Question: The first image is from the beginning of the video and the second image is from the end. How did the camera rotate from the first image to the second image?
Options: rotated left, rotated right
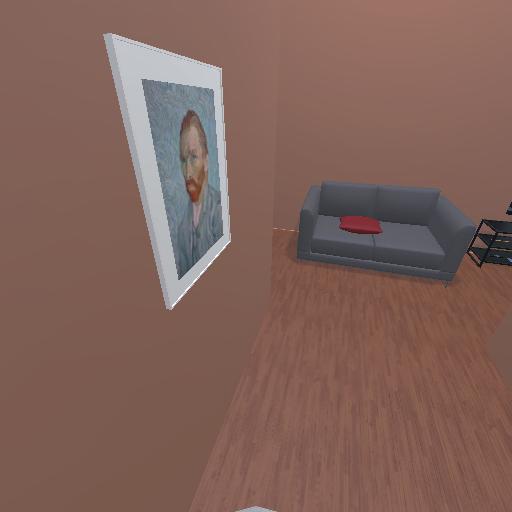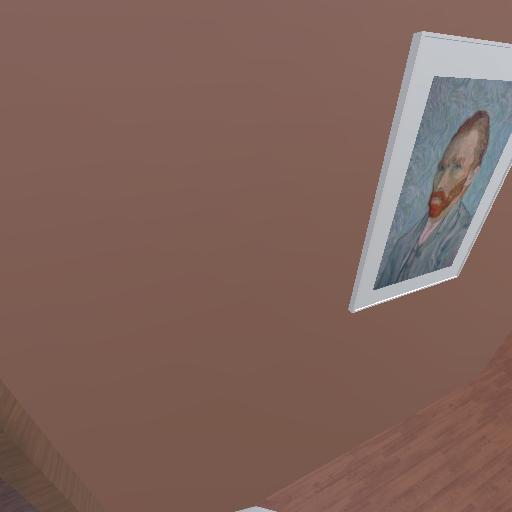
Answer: rotated left